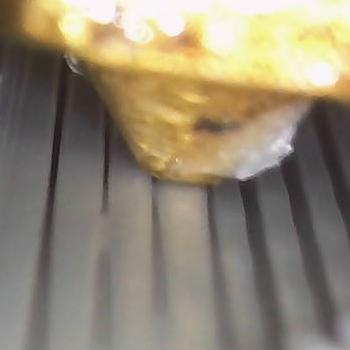
Flow rate: 162%